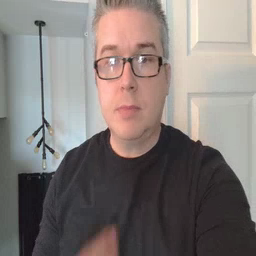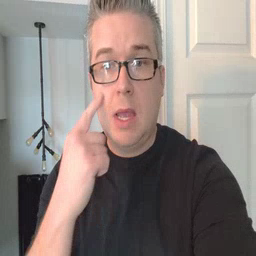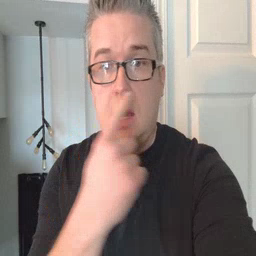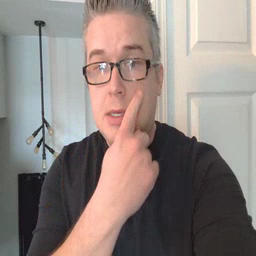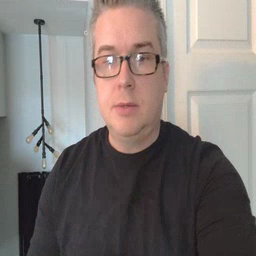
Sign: eye